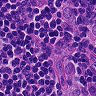
Metastatic tissue present: yes